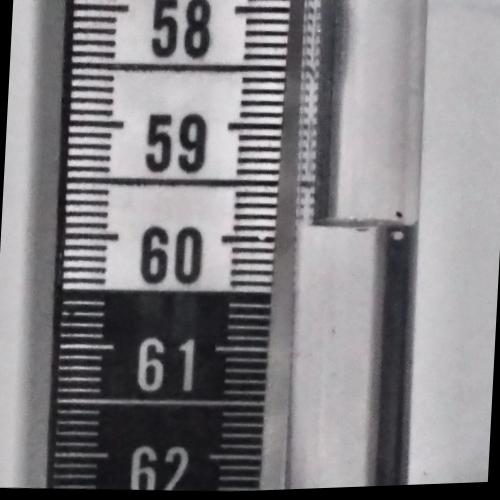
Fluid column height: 59.9 cm